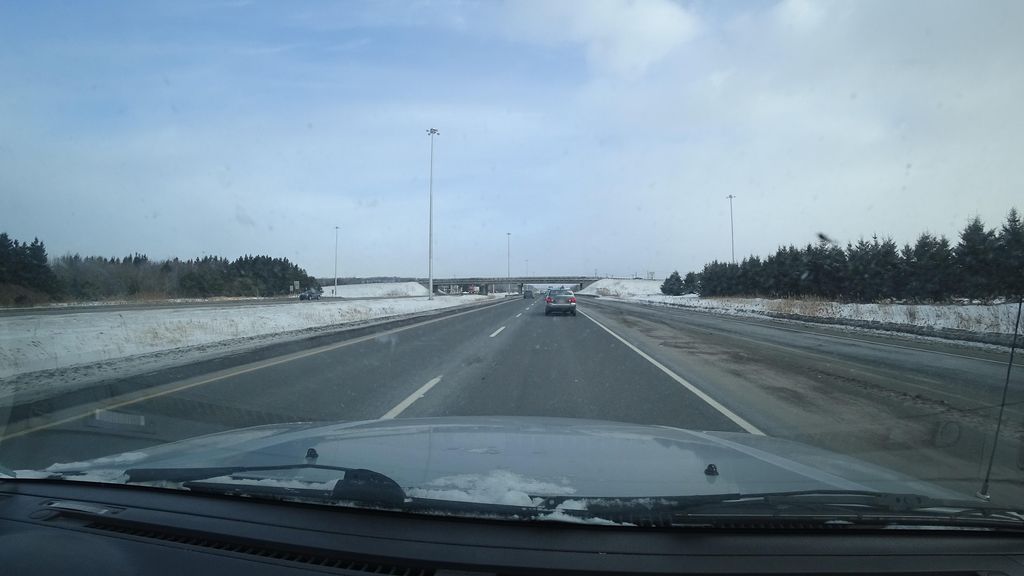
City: quebec_city